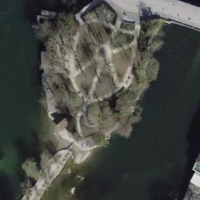
EUNIS habitat code: 15
Species observed at this site:
Phalacrocorax carbo
Anas platyrhynchos
Symphyotrichum lanceolatum